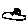
Label: hexagon